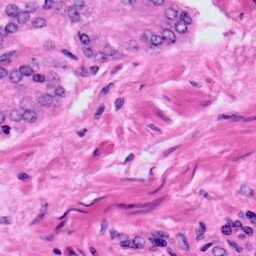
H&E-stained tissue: Prostate